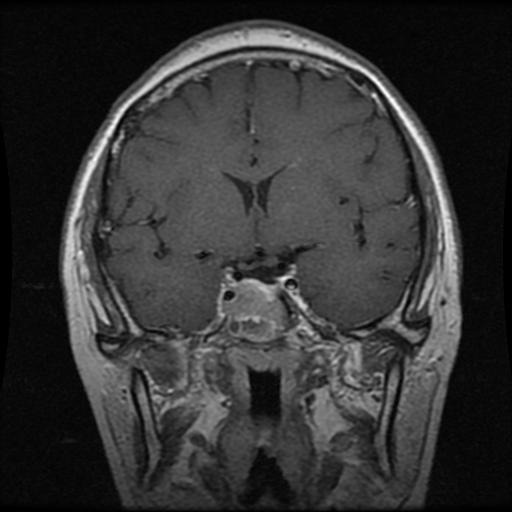
Label: pituitary